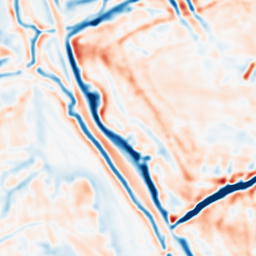
Category: multiscale
Decomposition family: dog
Decomposition parameters: sigma_low: 2
sigma_high: 5
Upsampling method: bspline
Upsampling parameters: scale: 2
Upsampling scale: 2